Question: I'm trying to style my element with pseudo-class and pseudo-element. like 'hover::before' is working perfectly but ':visited::before' is not working.

I want to show "Seen" if link is visited but ':visited::before' isn't working.
'''
*, *:before, *:after {
box-sizing: border-box;
}
body {
background-color: #eee;
font-size: 23px;
padding: 50px;
font-family: 'Ubuntu Condensed', sans-serif;
}
.style-3 {
margin: 20px;
float: left;
padding: 20px 80px 20px 20px;
border: 1px solid #ccc;
background-color: #fff;
position: relative;
text-decoration: none;
}
.style-3 {
color: green;
}
.style-3:visited {
color: red;
}
.style-3:hover::before {
content: "Hover";
position: absolute;
right: 20px;
color: yellow;
}
.style-3:visited::before {
content: "Seen";
position: absolute;
right: 20px;
color: blue;
}
'''
'''
<a href="#1" class="style-3">Seen Effects</a>
<a href="#2" class="style-3">Seen Effects</a>
<a href="#3" class="style-3">Seen Effects</a>
'''
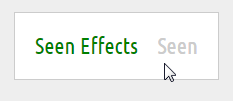
Answer: <URL> says
>
create child element and write CSS for it
'''
<a href="#1" class="style-3">Seen Effects<span>Seen</span></a>
<a href="#2" class="style-3">Seen Effects<span>Seen</span></a>
<a href="#3" class="style-3">Seen Effects<span>Seen</span></a>
*, *:before, *:after {
box-sizing: border-box;
}
body {
background-color: #eee;
font-size: 23px;
padding: 50px;
font-family: 'Ubuntu Condensed', sans-serif;
}
.style-3 {
margin: 20px;
float: left;
padding: 20px 20px 20px 20px;
border: 1px solid #ccc;
background-color: #fff;
position: relative;
text-decoration: none;
}
.style-3 {
color: green;
}
.style-3:visited {
color: red;
}
.style-3 span{
color: #fff;
margin-left: 20px;
}
.style-3:visited span{
color: #ccc;
margin-left: 20px;
}
'''
Fiddle <URL>
create a transparent background image with text matching the background color, and change the background color for :visited (not recommended)